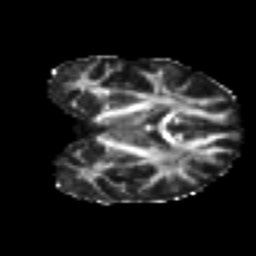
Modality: FA
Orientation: coronal
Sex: male
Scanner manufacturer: ge
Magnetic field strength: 3 T
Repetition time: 7 s
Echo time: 0.08 s